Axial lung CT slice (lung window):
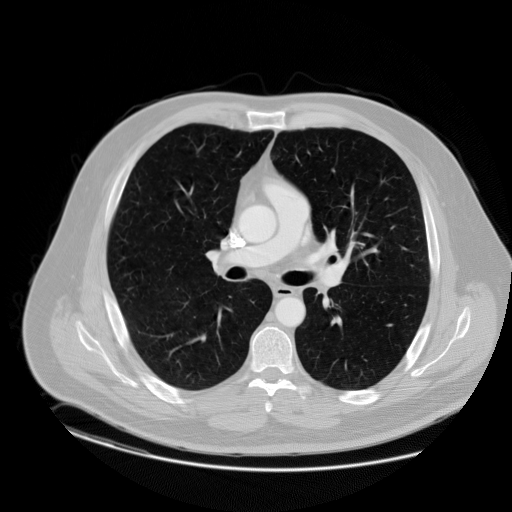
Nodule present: no